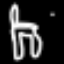
Label: chair